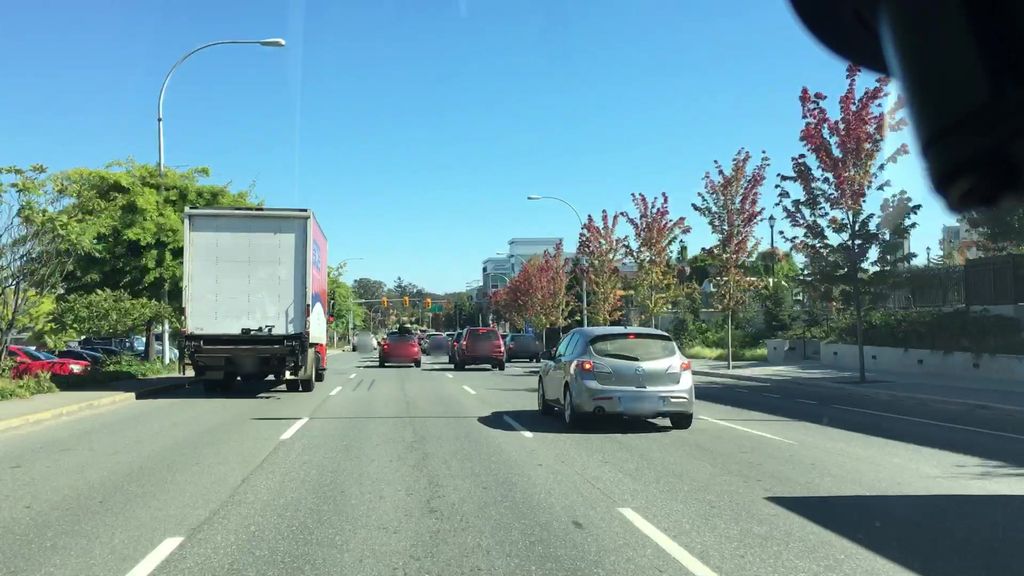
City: victoria